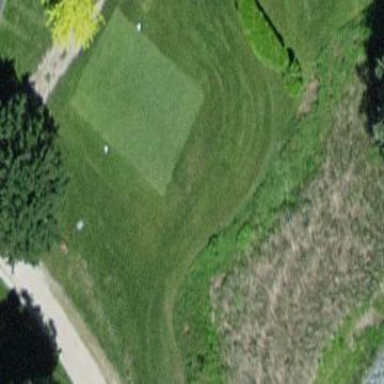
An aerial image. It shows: Golf tee area with grass surface.